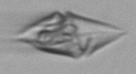
Label: Gyrodinium